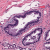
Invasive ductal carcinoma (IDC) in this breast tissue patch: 0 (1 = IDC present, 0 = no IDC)